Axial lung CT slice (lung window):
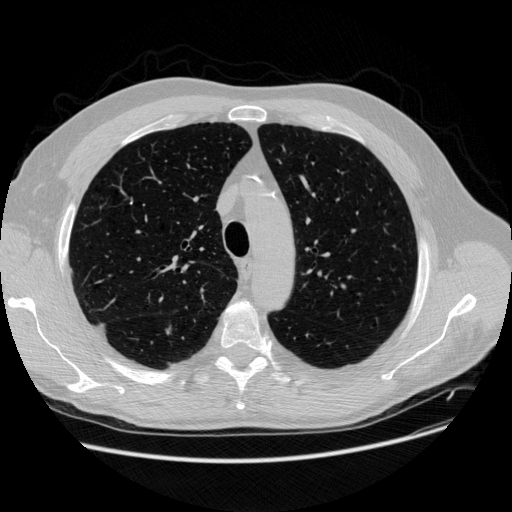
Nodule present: no